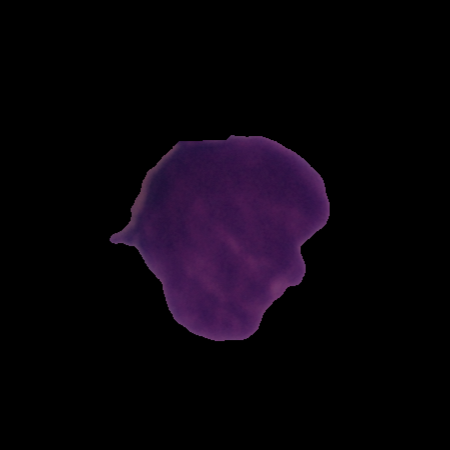
Label: cancer